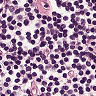
Metastatic tissue present: no